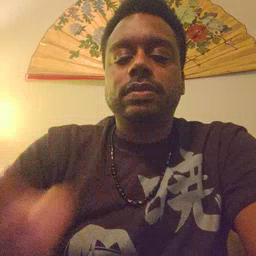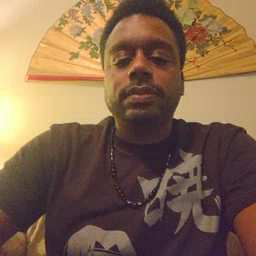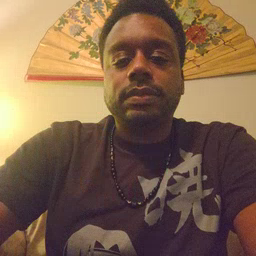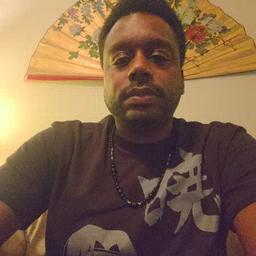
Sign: water